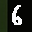
Label: 6